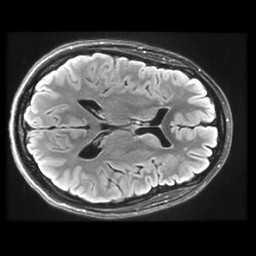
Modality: FLAIR
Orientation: axial
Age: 21
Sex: female
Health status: healthy
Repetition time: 12 s
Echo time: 0.09782 s